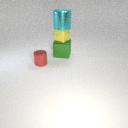
small yellow rubber cube above large green metal cube